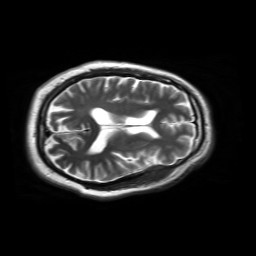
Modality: T2w
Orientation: axial
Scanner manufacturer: siemens
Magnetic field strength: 3 T
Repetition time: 6.15 s
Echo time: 0.086 s